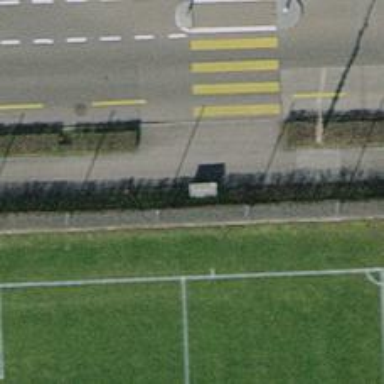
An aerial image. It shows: Power utility street cabinet.